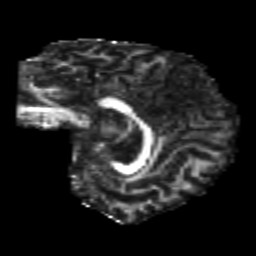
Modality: FA
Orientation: sagittal
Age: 22
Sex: female
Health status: healthy
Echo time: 0.074 s